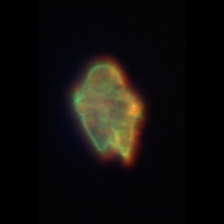
Taxon: Akashiwo
Group: Dinoflagellates